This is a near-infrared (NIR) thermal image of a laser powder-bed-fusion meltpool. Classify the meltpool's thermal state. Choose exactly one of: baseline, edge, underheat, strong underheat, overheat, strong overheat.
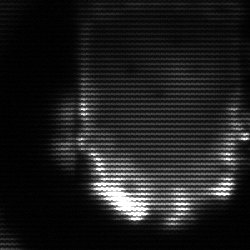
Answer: baseline